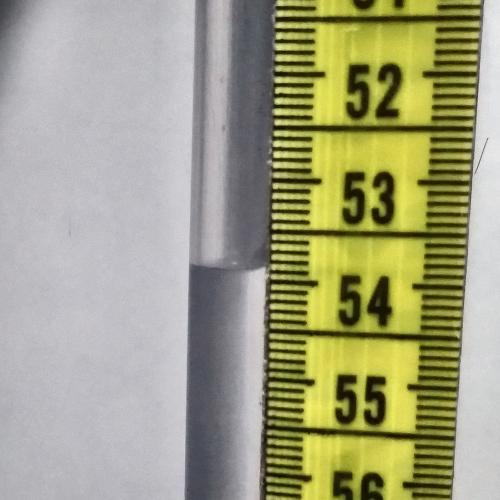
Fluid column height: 53.9 cm